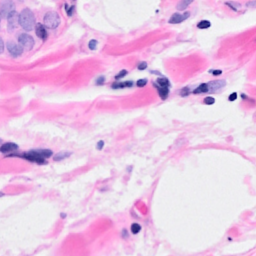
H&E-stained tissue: Breast